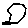
Label: hexagon